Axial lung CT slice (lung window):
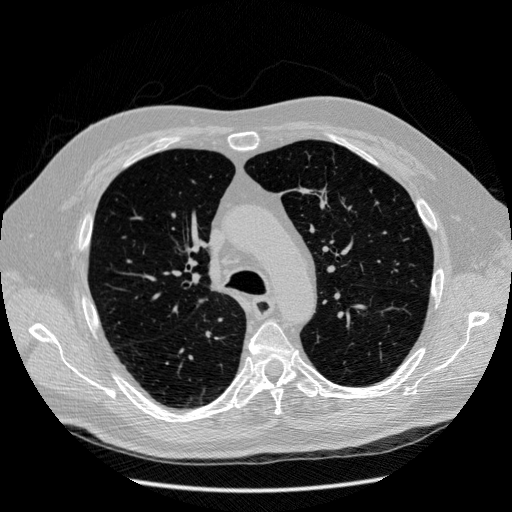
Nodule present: no